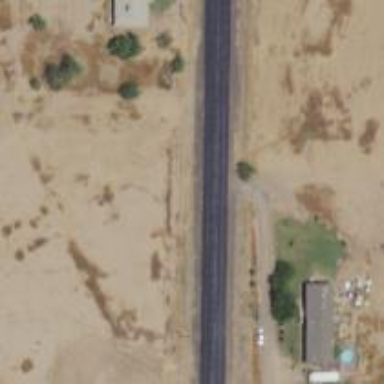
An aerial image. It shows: Asphalt road classified as tertiary.